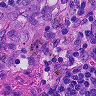
Metastatic tissue present: yes